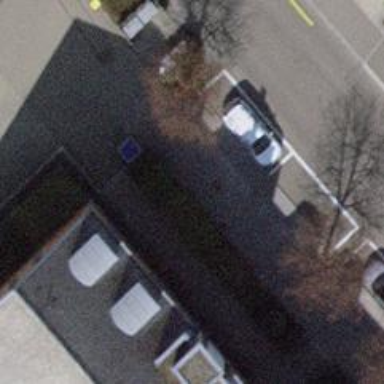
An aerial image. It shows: Bollard barrier.